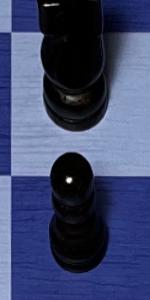
Label: Pawn_Black